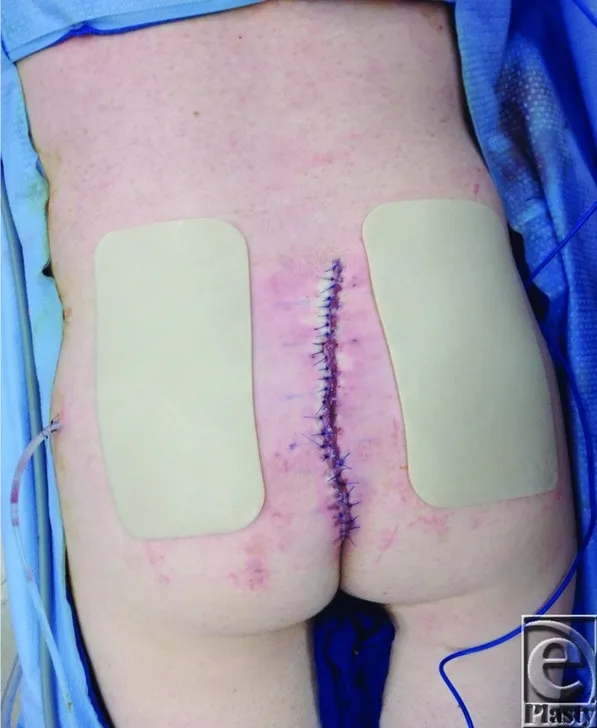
DuoDERM. on each side of wound closure.
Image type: medical_photograph (other_medical_photograph)